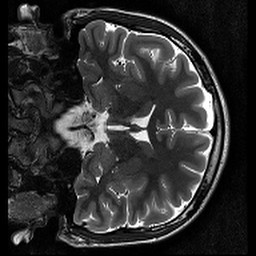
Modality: T2w
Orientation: coronal
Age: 19
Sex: male
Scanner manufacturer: siemens
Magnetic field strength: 3 T
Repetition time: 11.39 s
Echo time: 0.09 s